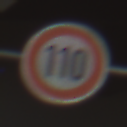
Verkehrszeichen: Geschwindigkeit110
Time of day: MorningAfternoon
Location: Outdoor (Urban)
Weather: Clear
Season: NotSpecified
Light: Natural